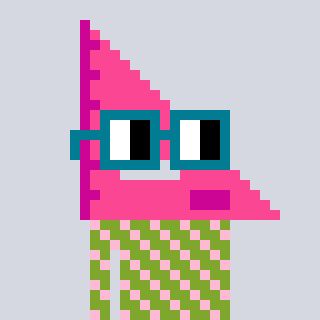
a pixel art character with square dark green glasses, a squadron ruler-shaped head and a slimegreen-colored body on a cool background